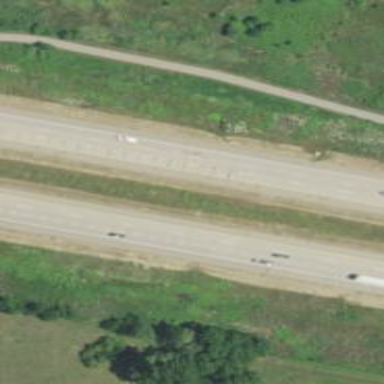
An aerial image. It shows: View of motorway.